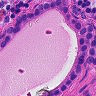
Metastatic tissue present: yes